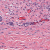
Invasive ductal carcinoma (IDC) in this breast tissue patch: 0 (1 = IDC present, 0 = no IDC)